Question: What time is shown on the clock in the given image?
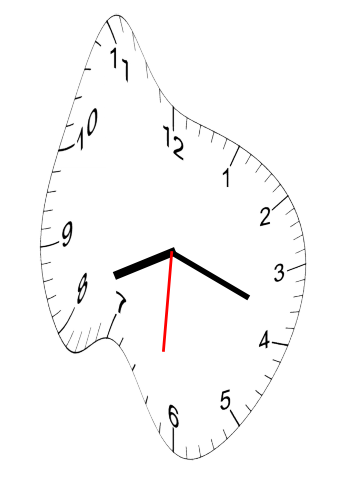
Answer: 08:18:31